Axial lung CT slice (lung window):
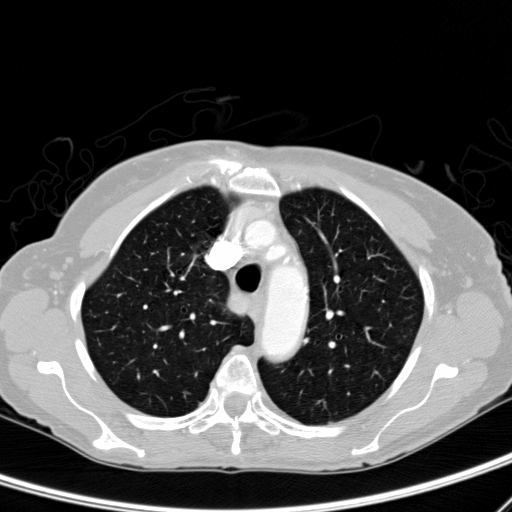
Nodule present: no